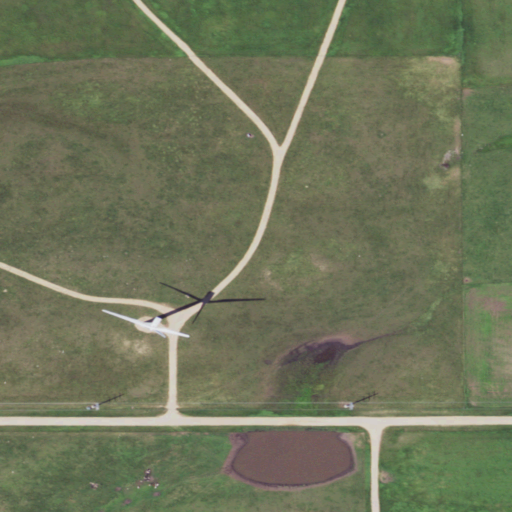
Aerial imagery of ridge(s) in Minnesota named Buffalo Ridge containing grassland, open development, low intensity development, herbaceous wetlands, and medium intensity development